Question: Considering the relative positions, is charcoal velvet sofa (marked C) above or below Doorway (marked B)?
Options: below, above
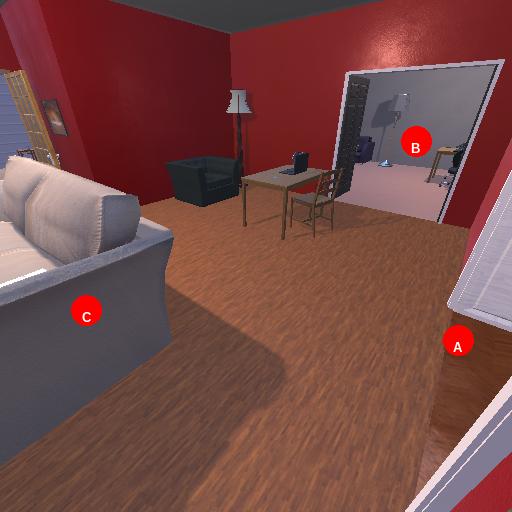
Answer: below